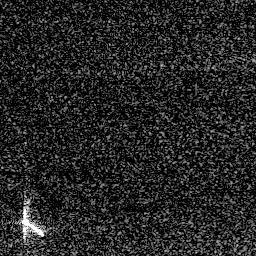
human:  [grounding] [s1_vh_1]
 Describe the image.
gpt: In the satellite image, there is  <ref>1 medium ship </ref> <box>[[7, 83, 21, 94, 0]]</box> located at bottom left.